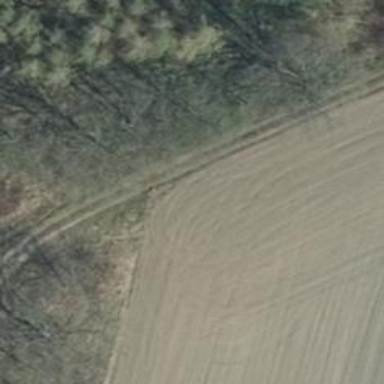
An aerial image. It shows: Dirt path.